Question: I am trying to make simple demo in ionic. I have one footer having one icon (bottom left icon). When I click on that icon it show a pop up screen I enter name in text field and press button. Then it generates a row which have same text as written in textfield of popup screen. I need to add icon buttons on row (like delete button, edit button). Can we add icon on dynamically generated row as I did in footer (bottom left ion-composer)?
Please add ion on row
Here is my code
<URL>
'''
<ion-item ng-repeat="item in items">
{{item.testcase}}
<ion-reorder-button class="ion-navicon"></ion-reorder-button>
</ion-item>
'''
please press bottom button on left side of footer .when click it show pop up snd fill entry it generate the row.I need to add icons on row
I will show the image what i want

I need delete icon and edit button icon on row..you can choose amy icon from this link
<URL>
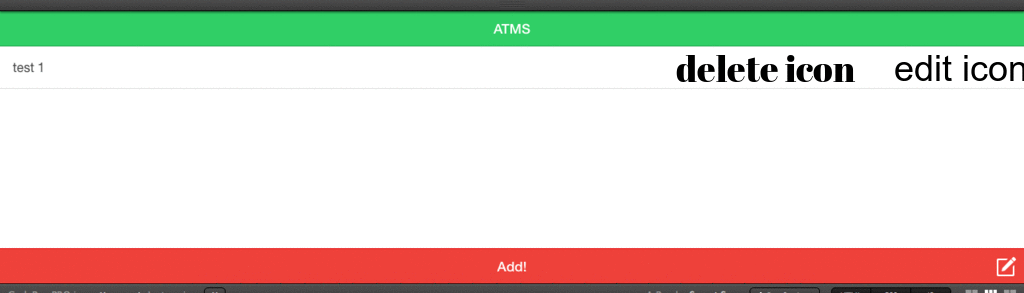
Answer: Related: <URL>
icons added.
You will have to add the functions for the buttons.
HTML:
'''
<ion-item ng-repeat="item in items">
{{item.testcase}}
<button class="button {{item.close}}"></button>
<button class="button {{item.edit}}"></button>
'''
JS:
'''
myPopup.then(function(res) {
console.log('Tapped!', res);
if(typeof res!='undefined')
res.edit="ion-edit";
res.close="ion-close";
$scope.items.push(res)
console.log($scope.items);
});
'''
<URL>